Question: I have a grok'ed plone.directives.form code below:
'''
class EditForm(TreeFormMixin, form.SchemaForm):
"""
Edit form for our model.
We got one dummy button which allows us to manually inspect the data postback values.
"""
grok.context(ISiteRoot)
grok.name("dgftreeselect-test")
grok.require('zope2.View')
ignoreContext = True
schema = IFormSchema
label = u"Tree selection demo and manual testing"
@button.buttonAndHandler(u'Turbo boost')
def handleApply(self, action):
data, errors = self.extractData()
if errors:
self.status = self.formErrorsMessage
return
raise ActionExecutionError(Invalid(u"Please see that data stays intact over postback"))
'''
it results to this form - which is not that good looking:

Since it is a demo form I'd like to keep all the related material in the same .py file. However, as the form is ugly looking, I'd like to inject a '<style>' CSS block on the page from a Python source code string to fix some of the most outstanding issues with the CSS styles.
What kind of hooks plone.app.forms / BrowserViews provide to inject your own '<style>' block in the '<head>' or in any part of the resulting HTML page? I prefer not to create any additional files and CSS registrations for this task.
Full source:
<URL>
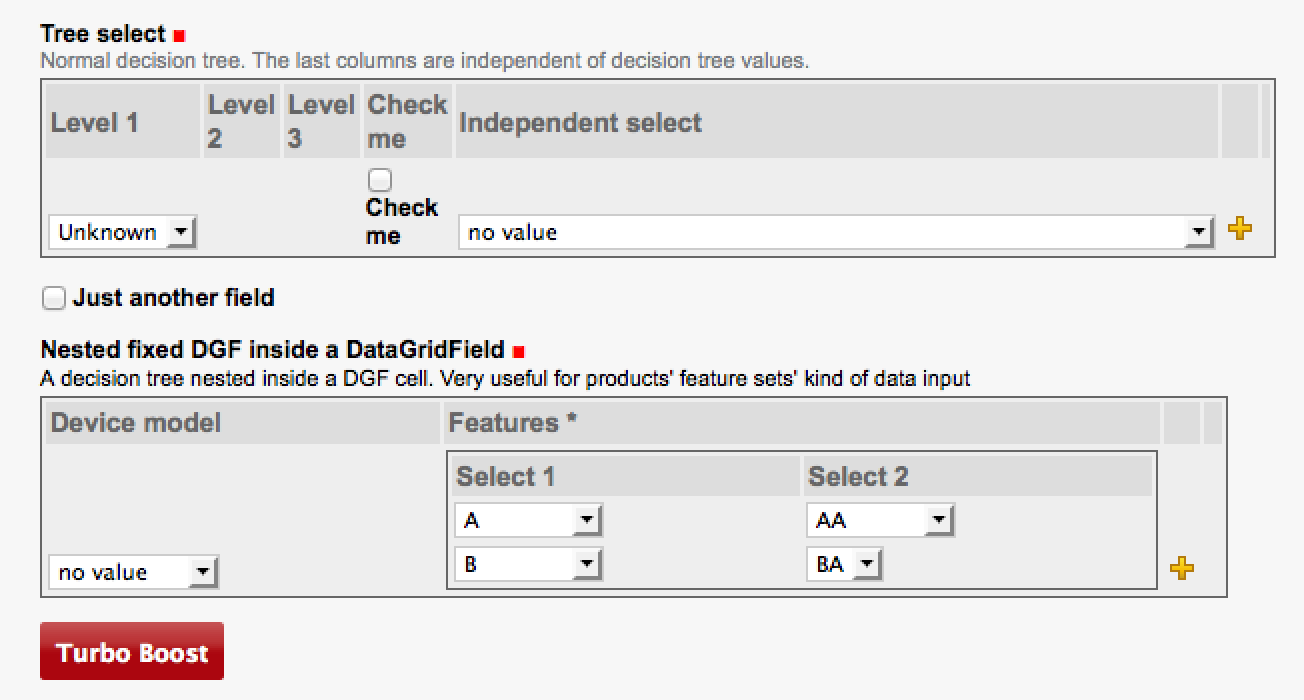
Answer: plone.app.z3cform and Zope browser views don't provide any hooks to inject custom things into the head directly, but you can use a custom template by specifying the template attribute in the form class:
'''
template = grok.Template('path/to/template.pt')
'''
And then in template.pt, fill the style_slot to include your styles. The entire template could look like this:
'''
<html xmlns="http://www.w3.org/1999/xhtml" xml:lang="en"
xmlns:tal="http://xml.zope.org/namespaces/tal"
xmlns:metal="http://xml.zope.org/namespaces/metal"
xmlns:i18n="http://xml.zope.org/namespaces/i18n"
lang="en"
metal:use-macro="context/main_template/macros/master"
i18n:domain="plone">
<body>
<metal:block fill-slot="style_slot">
<style type="text/css">
/* insert styles here */
</style>
</metal:block>
<metal:content-core fill-slot="main">
<metal:content-core define-macro="content-core">
<tal:button metal:use-macro="context/@@ploneform-macros/titlelessform" />
</metal:content-core>
</metal:content-core>
</body>
</html>
'''
This is not a best practice since the styles must be served every time the widget is rendered. Instead it's usually better to register CSS in the portal_css tool.